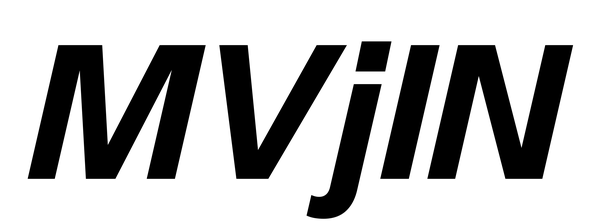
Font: InstrumentSans-Italic_Bold_Italic